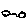
Label: hexagon